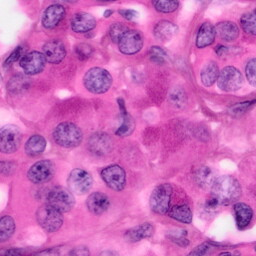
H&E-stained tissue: Pancreatic